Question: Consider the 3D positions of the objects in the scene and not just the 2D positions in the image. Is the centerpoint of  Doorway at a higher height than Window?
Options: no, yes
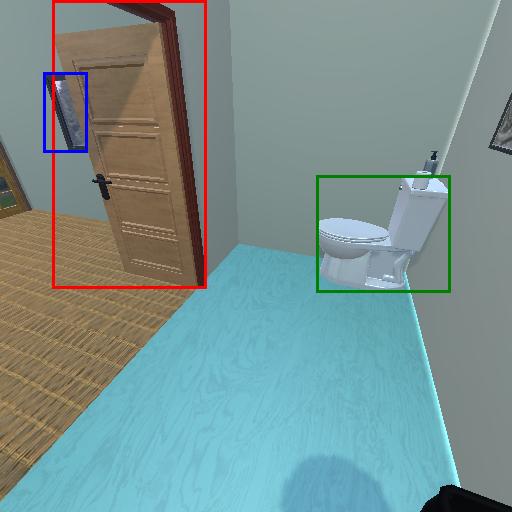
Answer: no